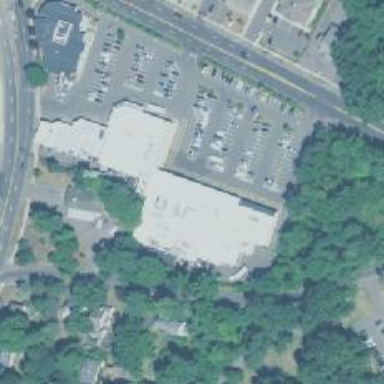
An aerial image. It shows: Supermarket.